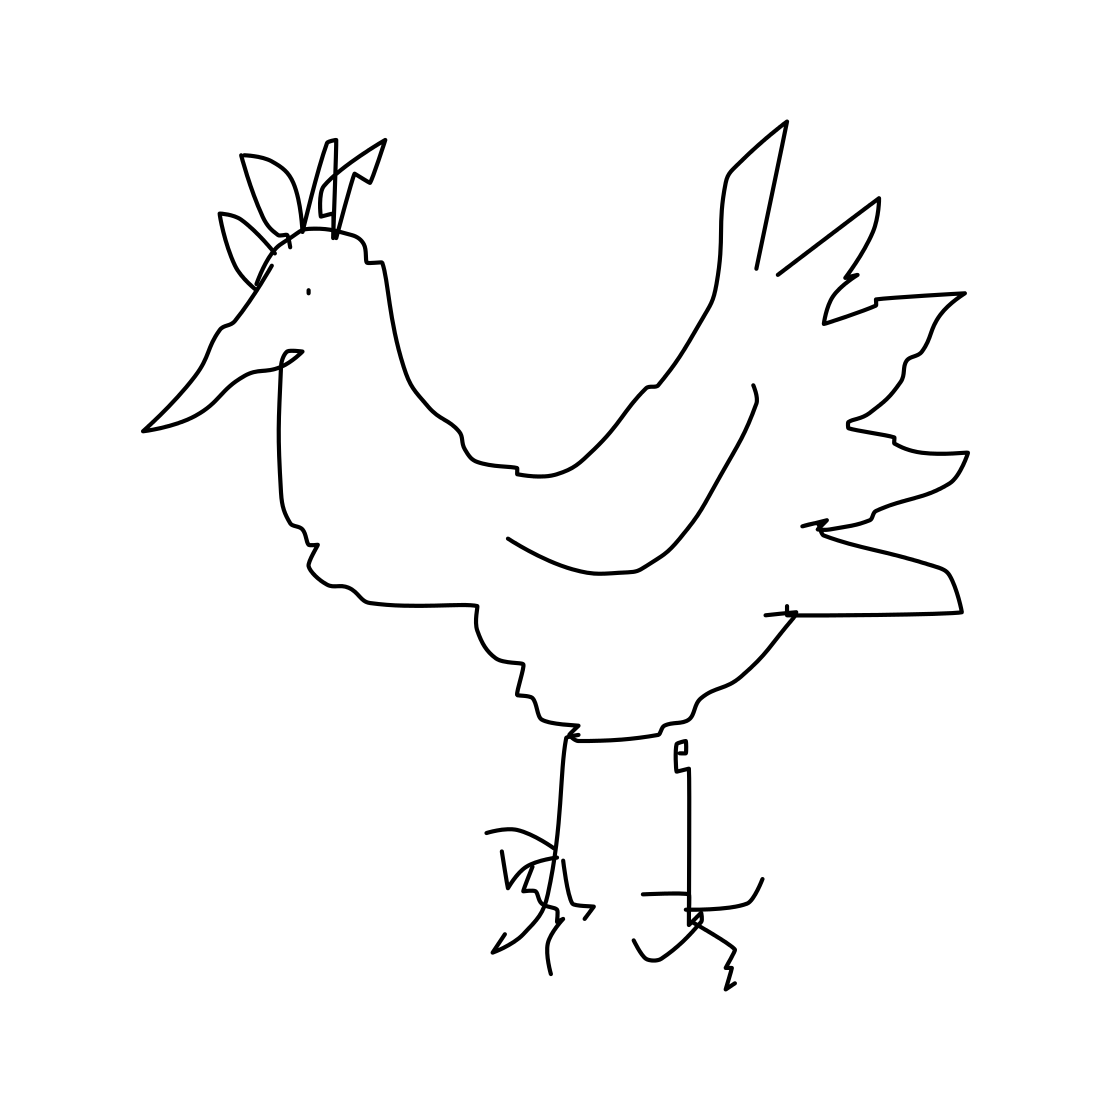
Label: rooster